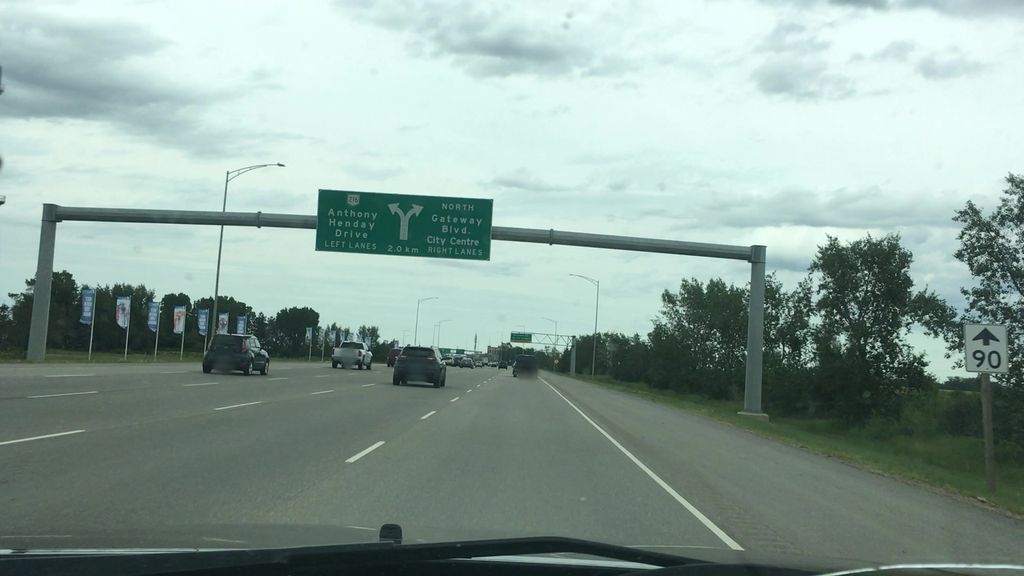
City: edmonton